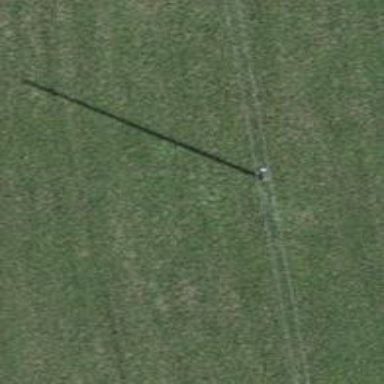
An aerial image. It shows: Utility pole in the area.